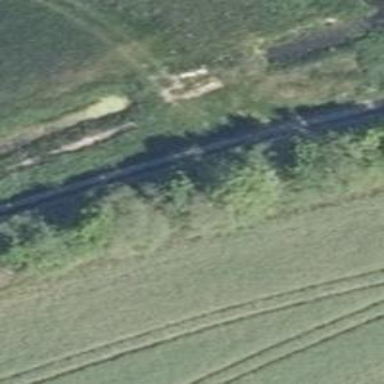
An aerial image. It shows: Row of trees in natural setting.